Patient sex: M
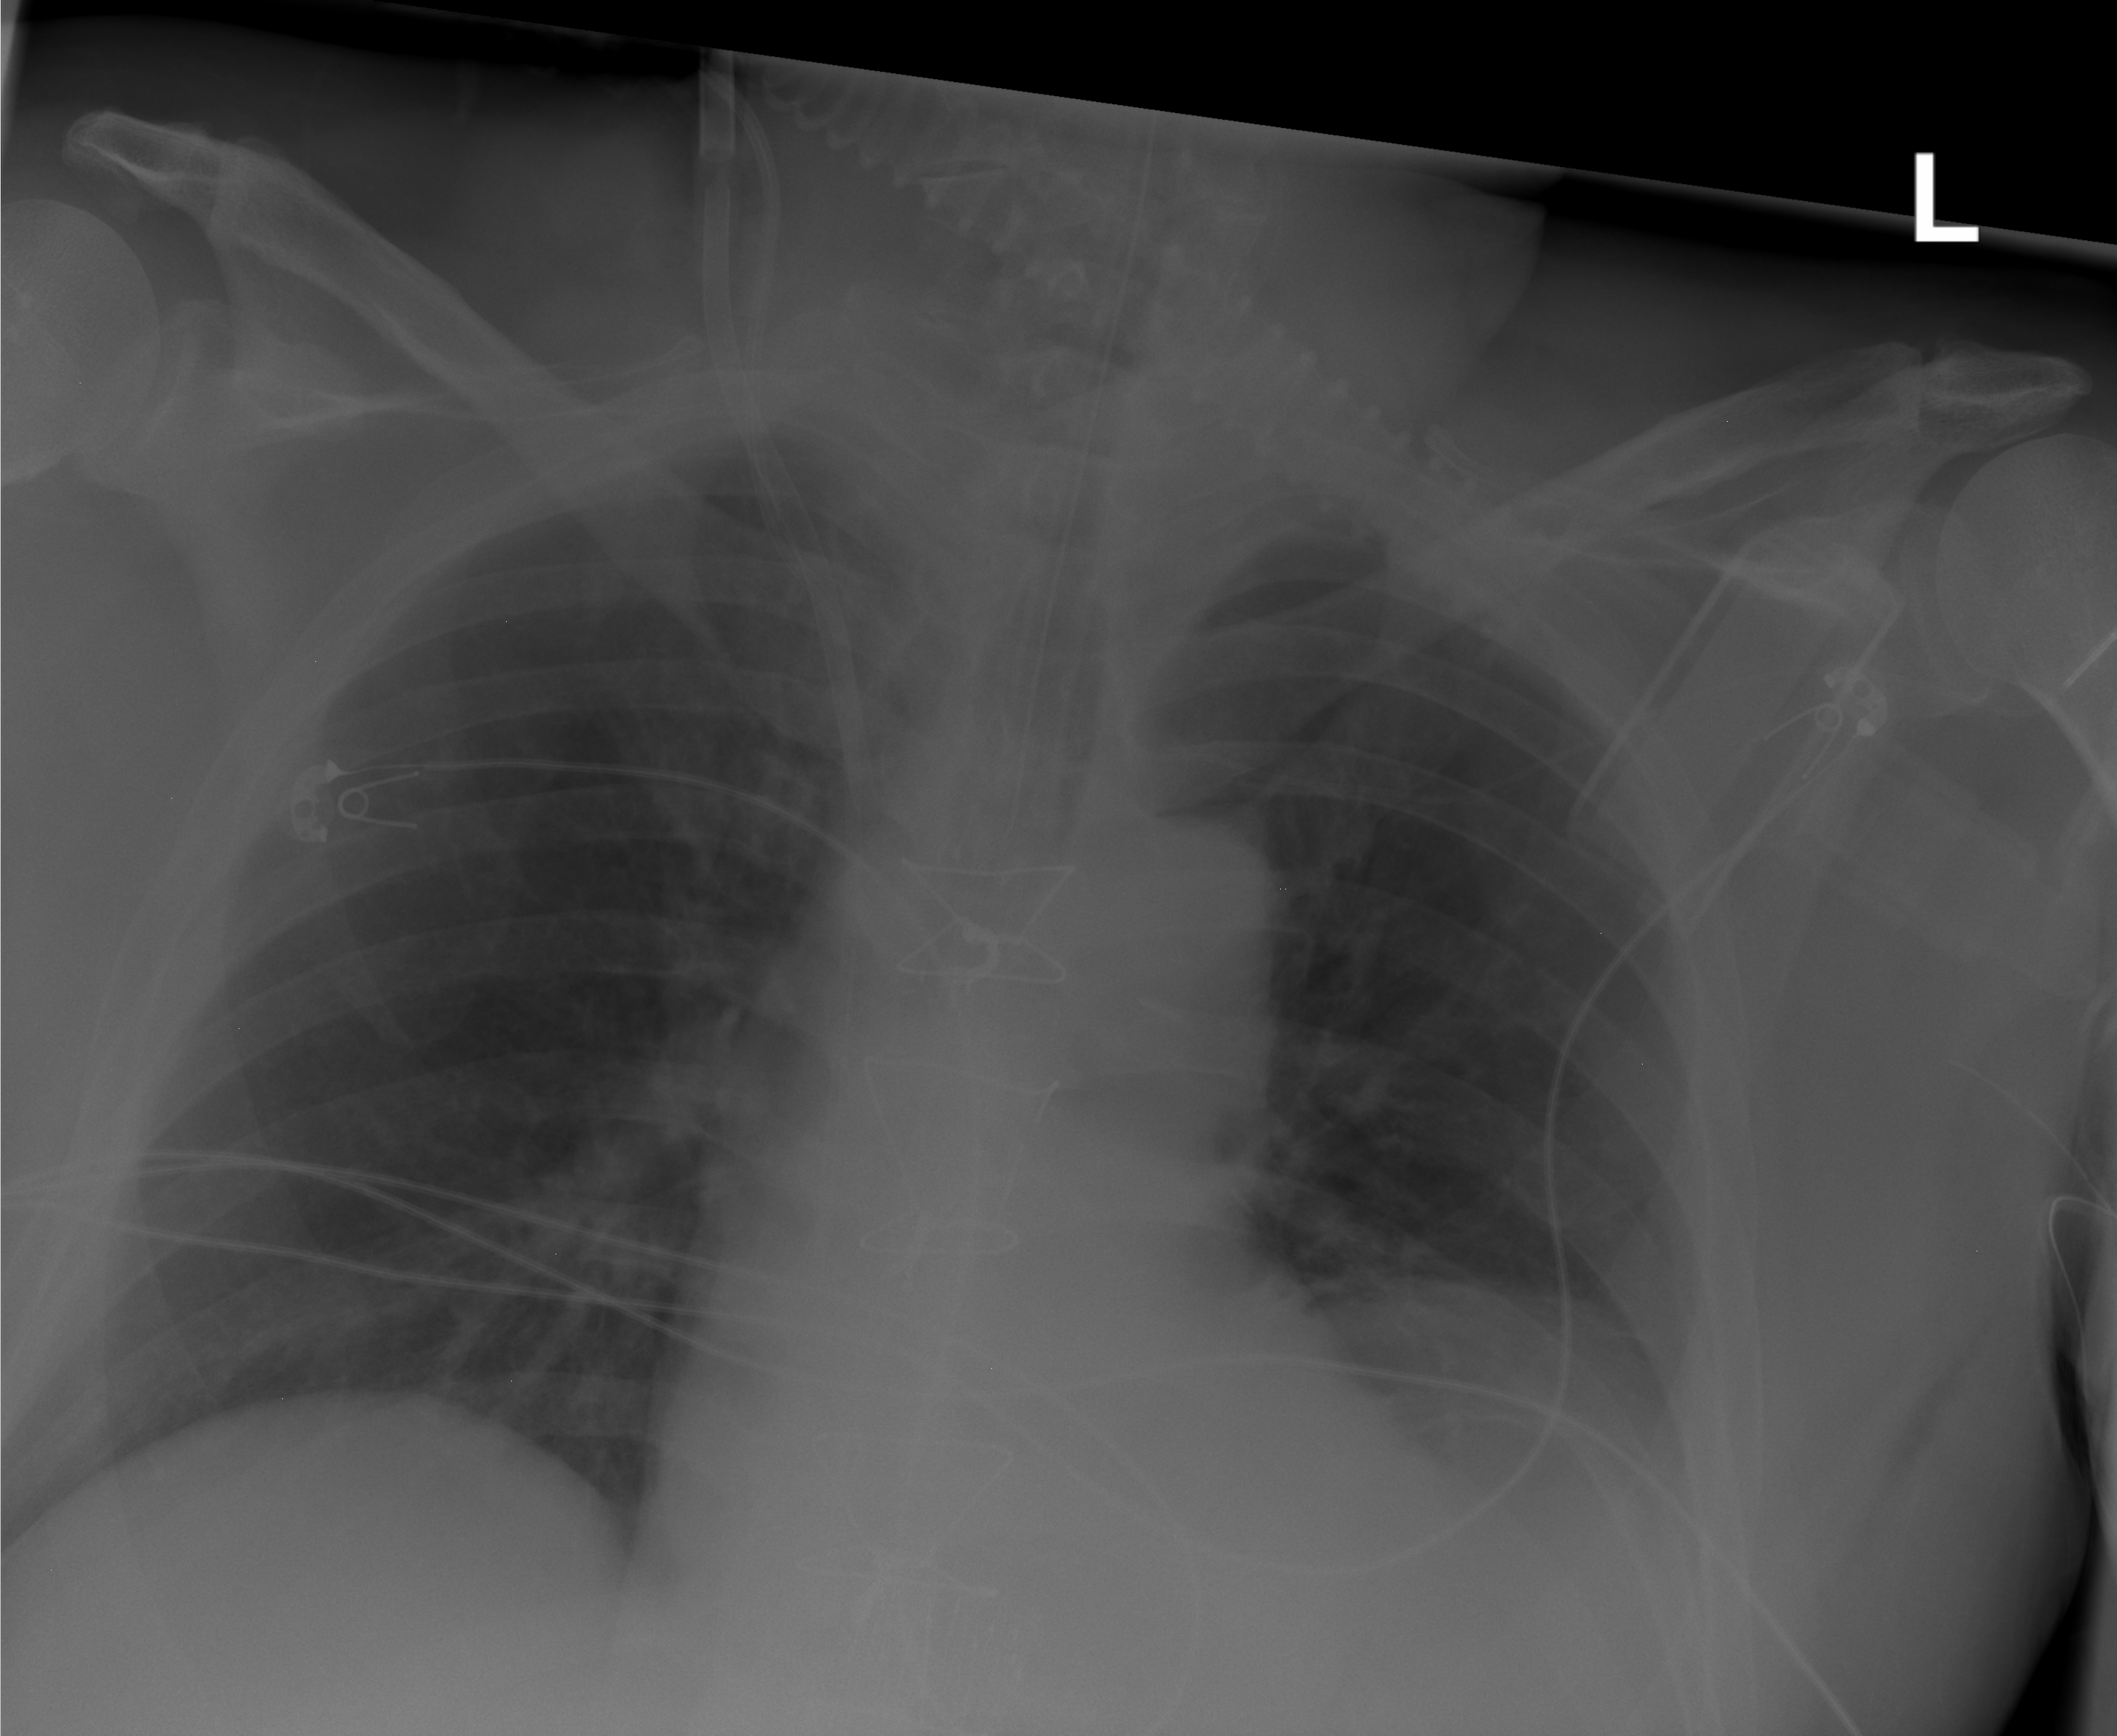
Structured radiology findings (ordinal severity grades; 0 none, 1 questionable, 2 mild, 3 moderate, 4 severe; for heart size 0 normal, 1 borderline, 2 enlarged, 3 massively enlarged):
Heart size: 0
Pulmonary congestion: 0
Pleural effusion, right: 0
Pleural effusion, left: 0
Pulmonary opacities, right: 0
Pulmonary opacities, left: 0
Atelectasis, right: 0
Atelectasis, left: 2